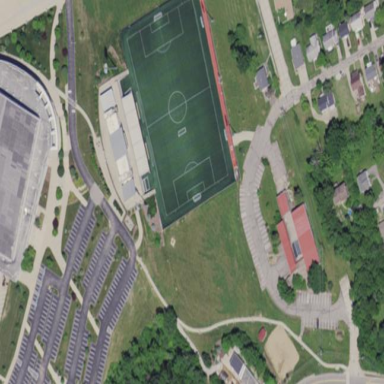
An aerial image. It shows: Soccer pitch for leisureland activities.